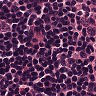
Metastatic tissue present: no